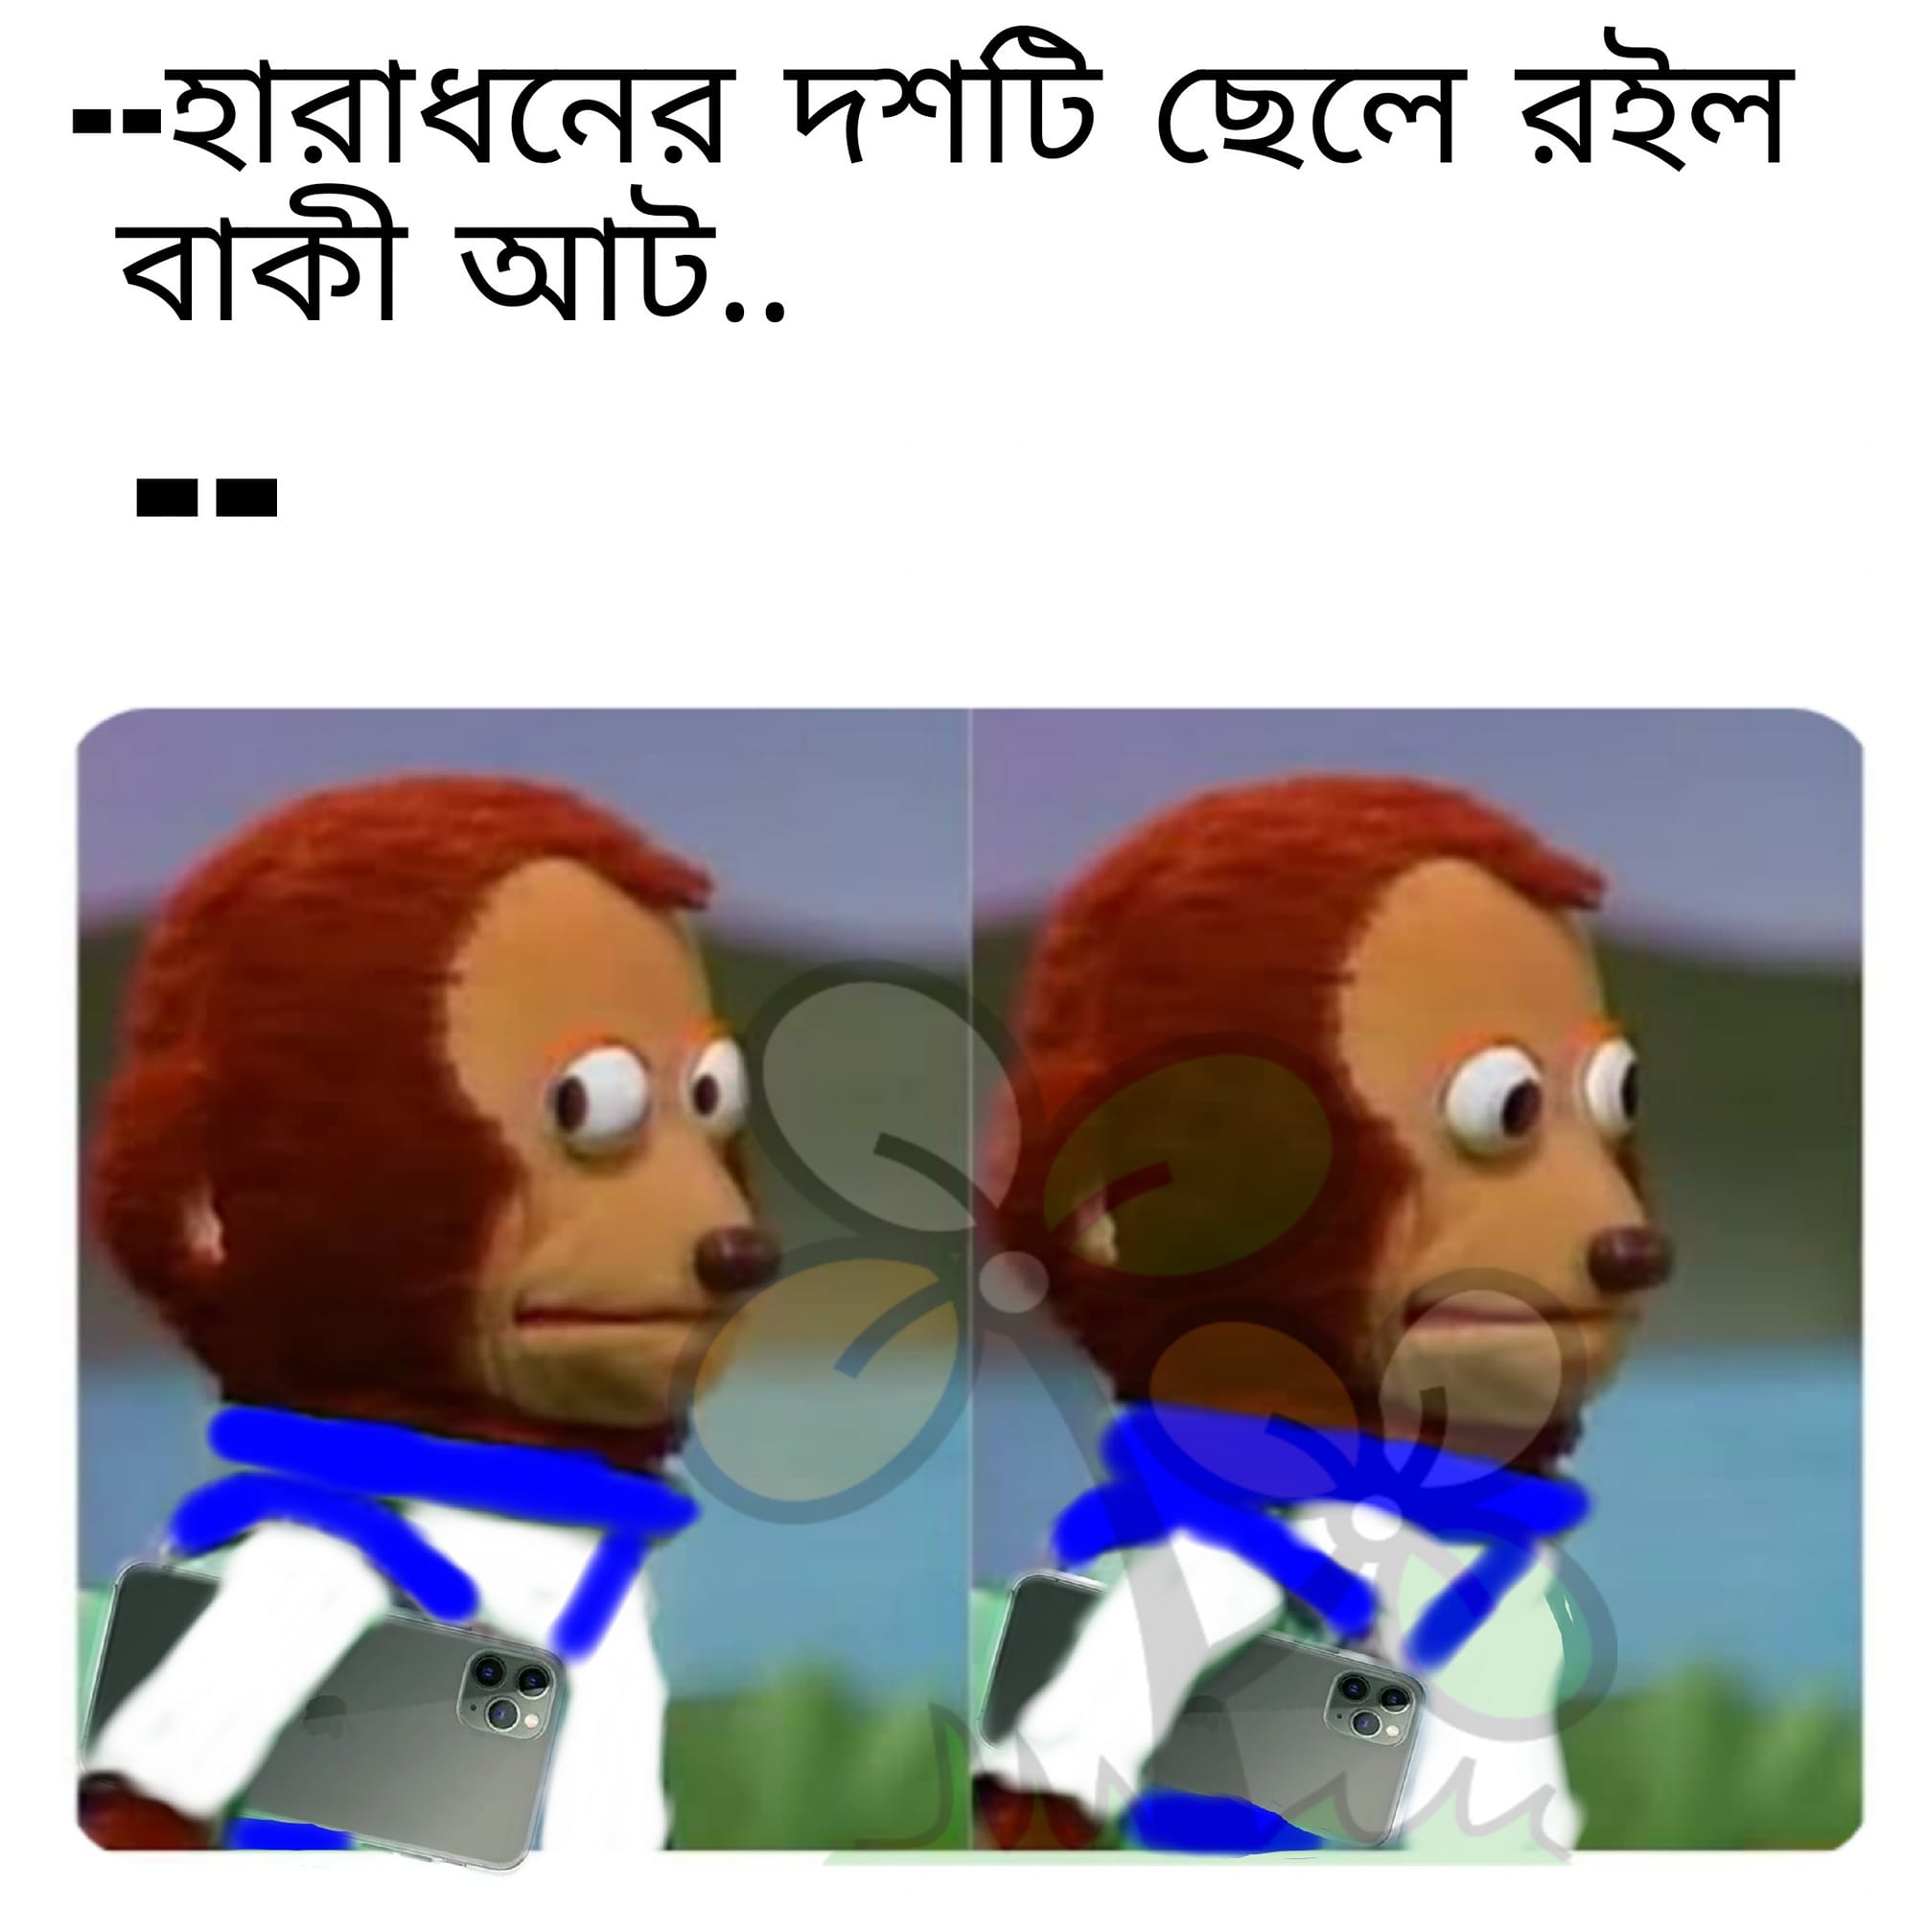
Caption: -- হারাধনের দশটি ছেলে রইল বাকী আট  --
Label: non-hate